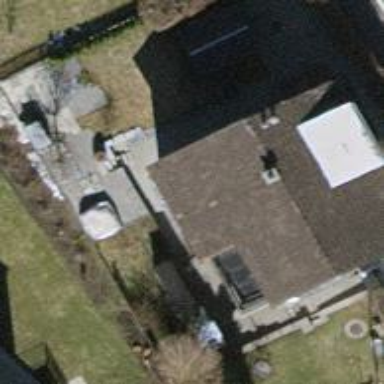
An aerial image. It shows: Simple house.